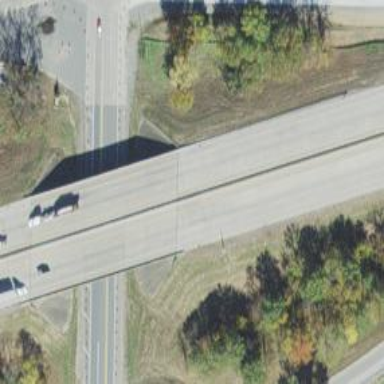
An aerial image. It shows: Motorway bridge with asphalt surface and beam structure.